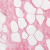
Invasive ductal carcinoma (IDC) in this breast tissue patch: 0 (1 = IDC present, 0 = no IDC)